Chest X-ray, PA view. Patient: 51 years old, sex F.
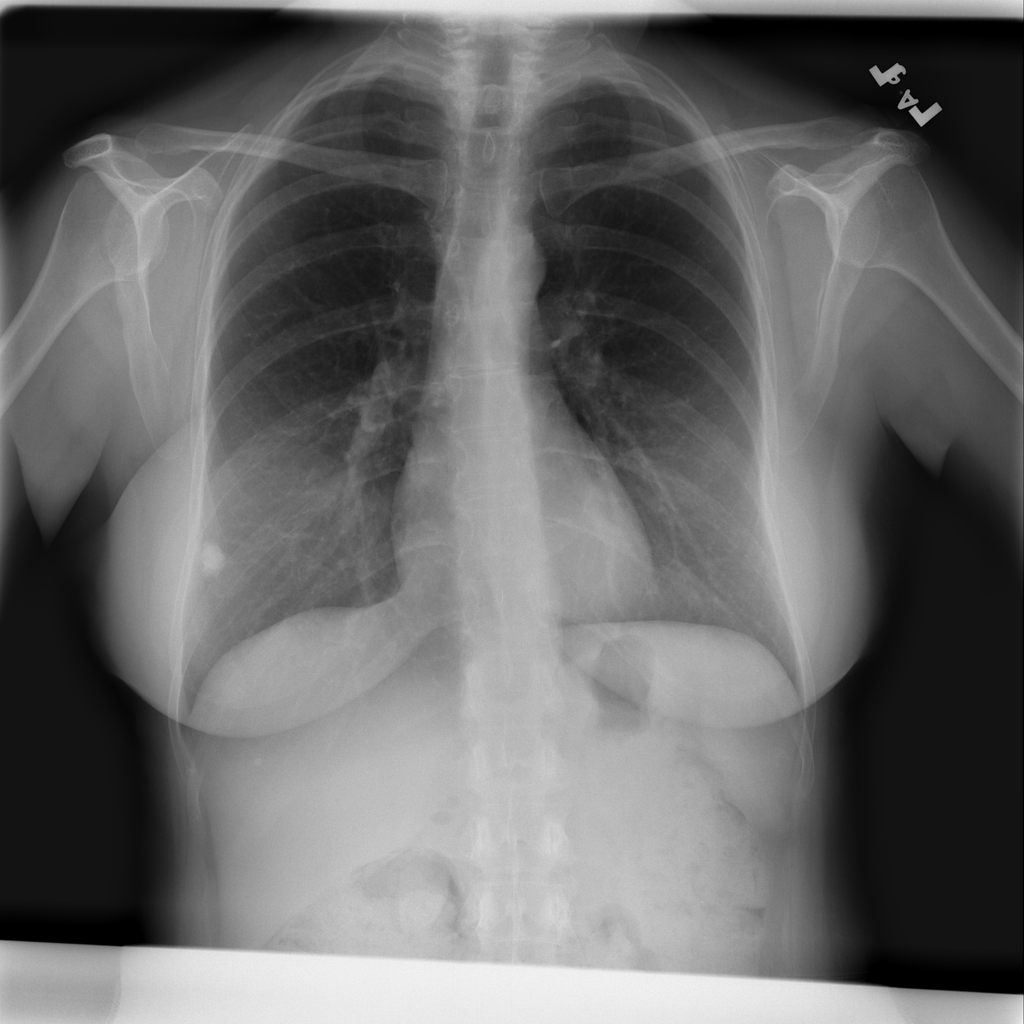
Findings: Nodule